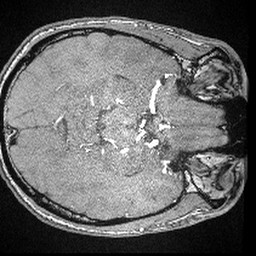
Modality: angio
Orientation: axial
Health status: ill
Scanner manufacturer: siemens
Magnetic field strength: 3 T
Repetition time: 0.021 s
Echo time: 0.00343 s